Question: I am trying to build a spreadsheet with outlined rows using perl module Excel::Writer::XLSX. I need the row outline symbol to appear above the outline level bar. When I run the script below, the outline symbols and level bars are correctly generated, but shifted down one row.
'''
use strict;
use Excel::Writer::XLSX;
my $visible = 1;
my $symbols_below = 0;
my $symbols_right = 0;
my $auto_style = 0;
my $output_rpt = 'report.xlsx';
my $color1 = "#CBBEA0";
my $color2 = "#DDD7C5";
my $workbook = Excel::Writer::XLSX->new( $output_rpt );
my $worksheet1 = $workbook->add_worksheet( 'report' );
$worksheet1->outline_settings($visible, $symbols_below, $symbols_right, $auto_style);
my $format1 = $workbook->add_format( bold => 1, bg_color => $color1, align => 'center' );
my $format2 = $workbook->add_format( bold => 1, bg_color => $color1, align => 'left' );
my $format3 = $workbook->add_format( bold => 1, bg_color => $color2, align =>'left' );
my $format4 = $workbook->add_format( align => 'center' );
my @last = qw( Smith Jones Panglossian );
my @first = qw( Algonquin Mephibosheth Noah );
my @age = (24, 42, 962);
my @hidden = (0, 0, 0);
my @level = (0, 1, 1);
my @collapsed = (1, 0, 0);
for my $idx (0..2) {
my $row = $idx+1;
$worksheet1->set_row( $row, undef, undef, $hidden[$idx], $level[$idx],
$collapsed[$idx] );
$worksheet1->write( 'A' . $row, $first[$idx], $format2);
$worksheet1->write( 'B' . $row, $last[$idx], $format3);
$worksheet1->write( 'C' . $row, $age[$idx], $format4);
}
$workbook->close();
'''
The output spreadsheet is in the image below. Note that the outline bar is offset by 1 row

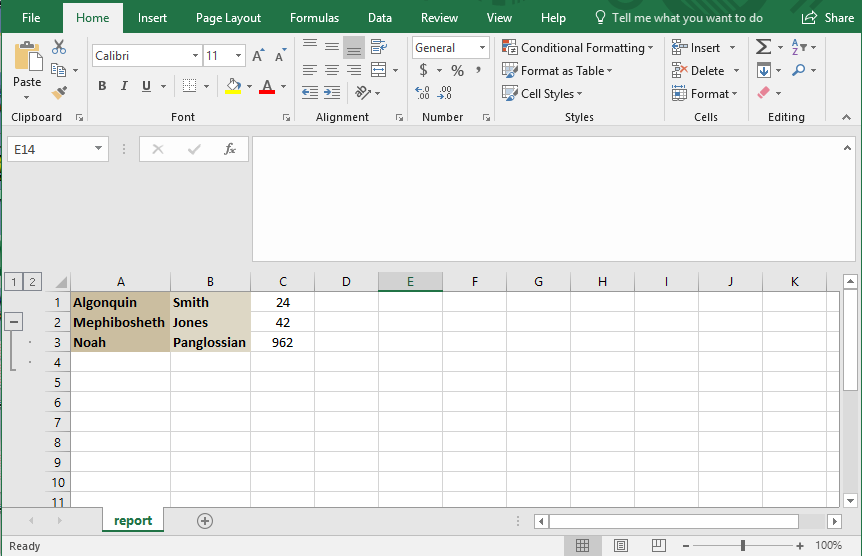
Answer: If you look at the <URL> method, you will see:
'''
$worksheet->set_row( 0, 20 ); # Row 1 height set to 20
'''
Which means that the index is 0-based, but you are giving it '$idx+1'. Change that line into the following and it should work as you expect (it worked for me when I tested it on my end):
'''
$worksheet1->set_row( $idx, undef, undef, $hidden[$idx], $level[$idx], $collapsed[$idx] );
# ^^^
'''
(There does appear to be a mistake a little later on in the documentation, where one of the examples shows a 1-based index. <URL>